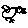
Label: bird